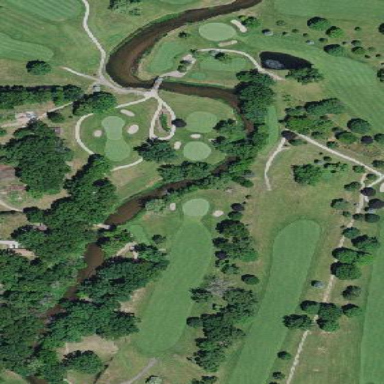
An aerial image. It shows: Water hazard in golf course. The hazard is natural water feature.